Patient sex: F
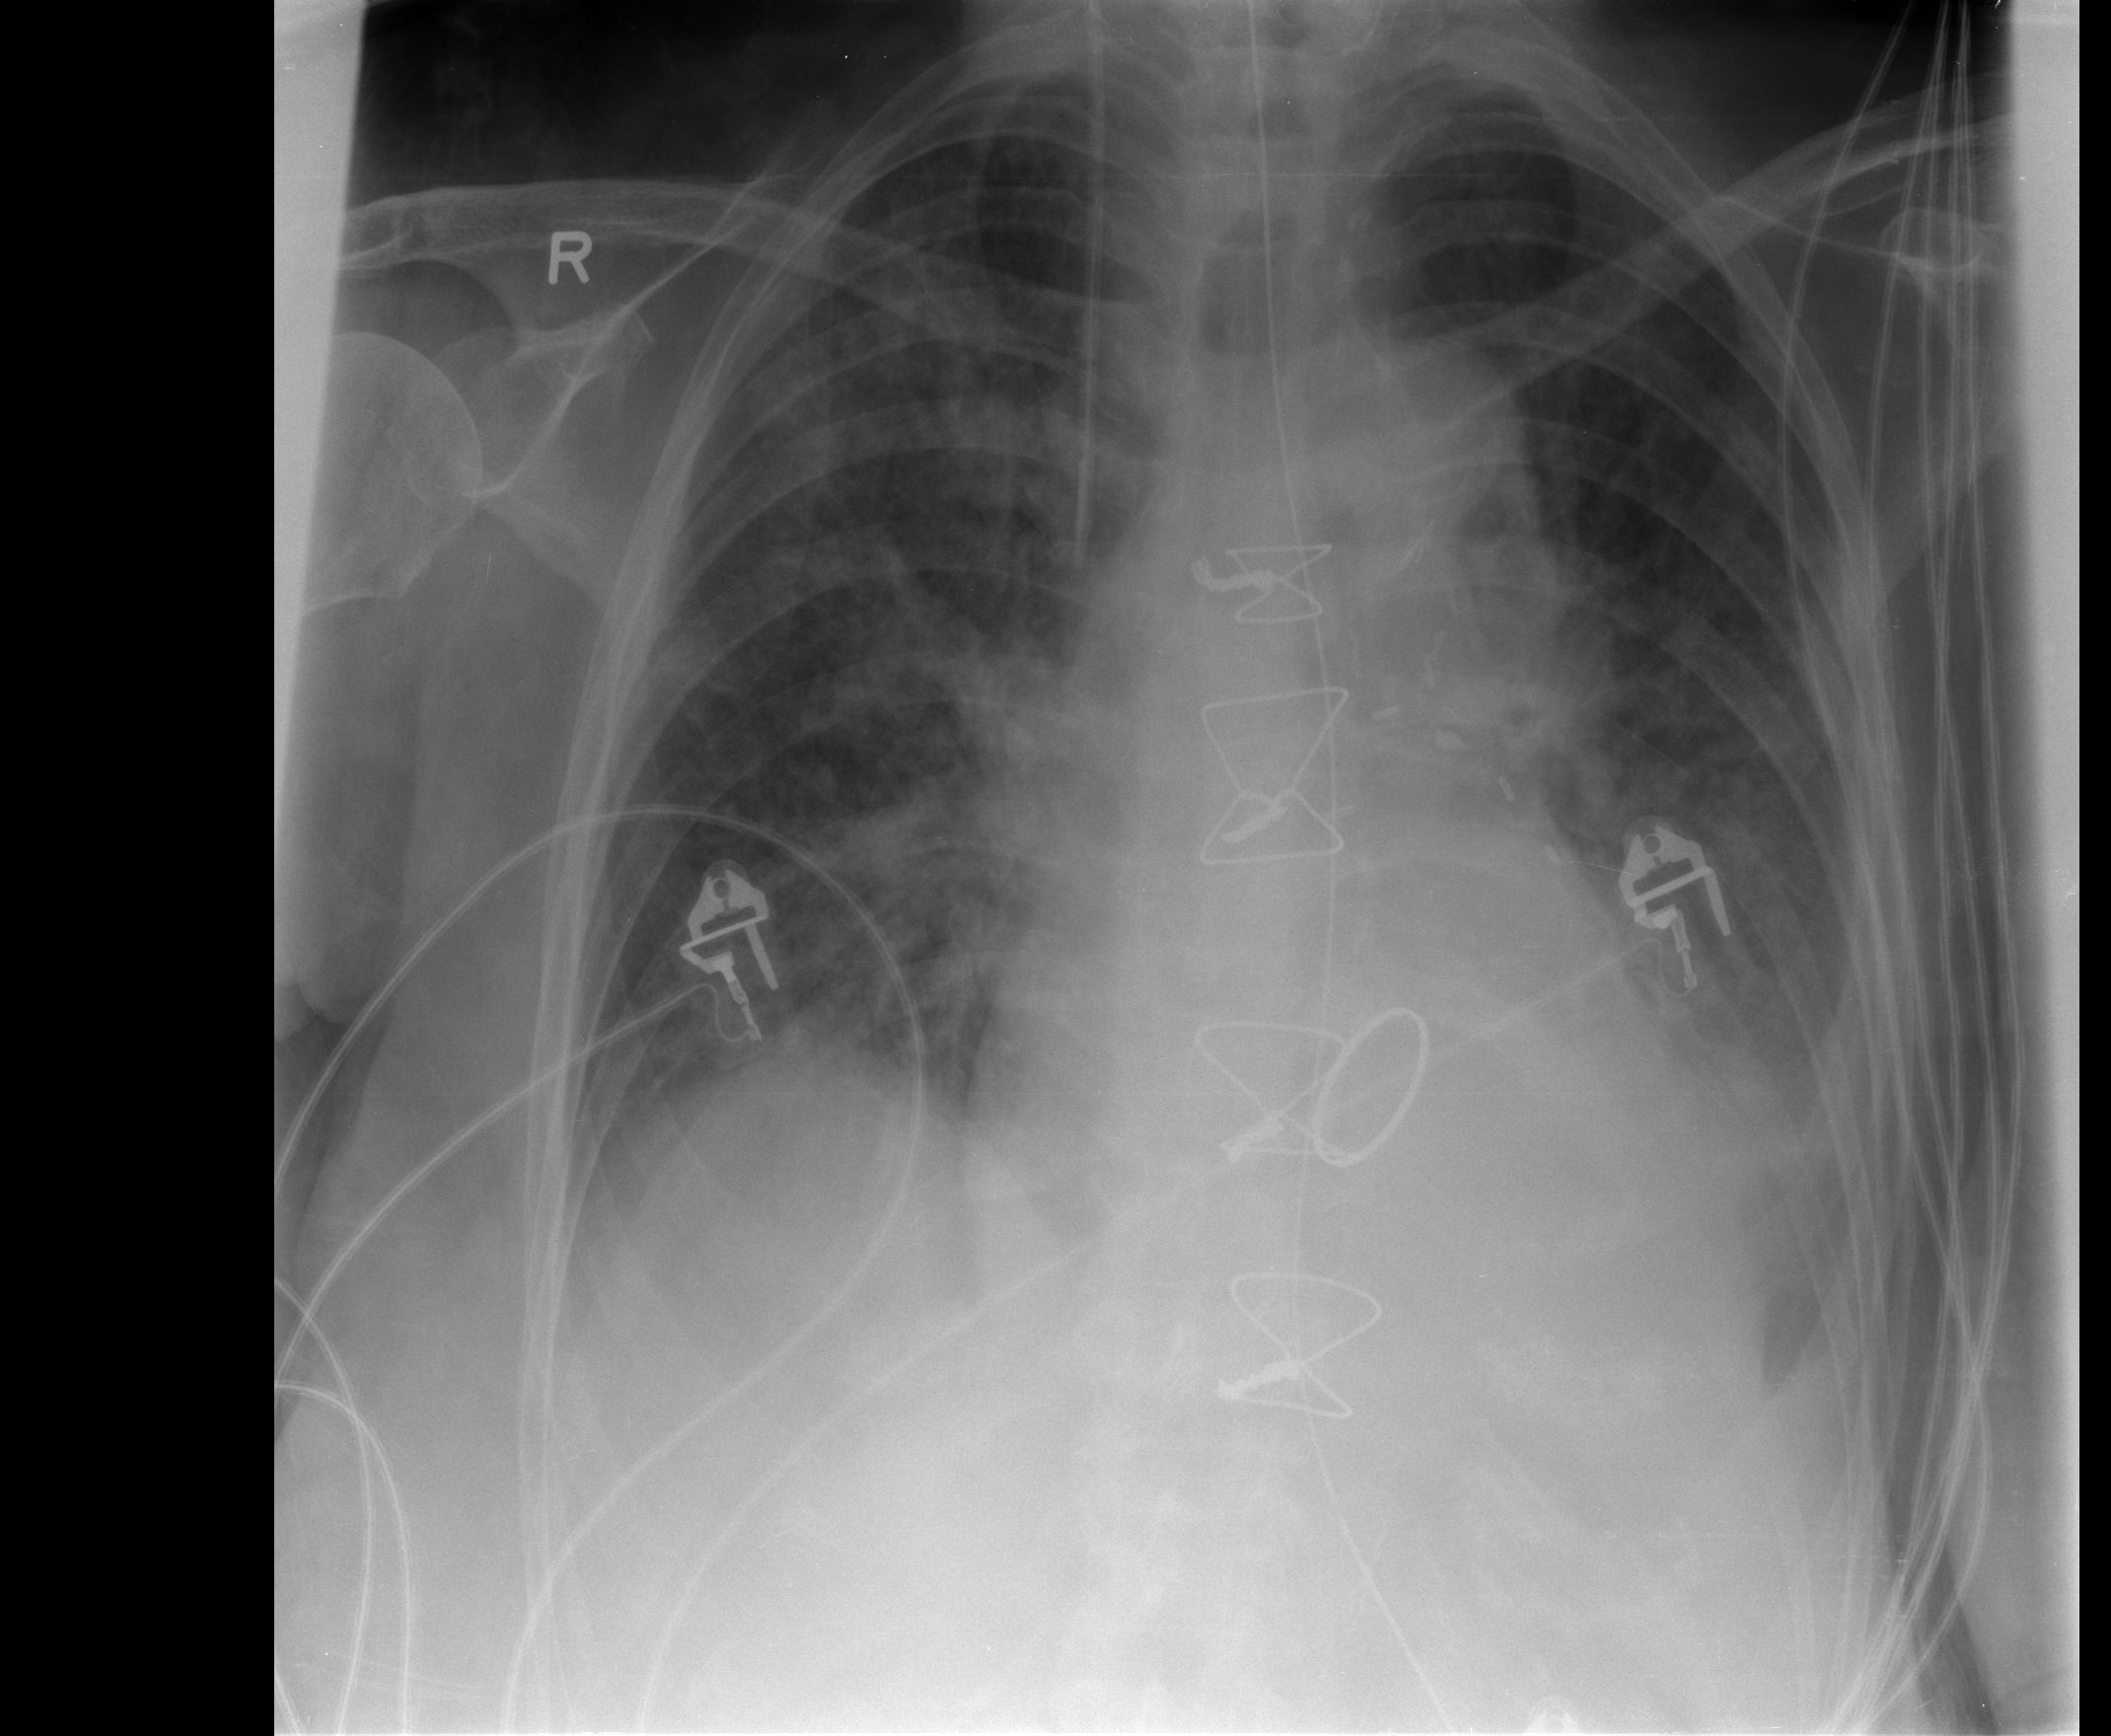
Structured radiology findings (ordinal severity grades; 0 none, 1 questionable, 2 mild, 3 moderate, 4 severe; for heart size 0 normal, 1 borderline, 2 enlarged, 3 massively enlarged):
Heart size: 0
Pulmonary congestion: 2
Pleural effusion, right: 2
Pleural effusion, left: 2
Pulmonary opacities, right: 2
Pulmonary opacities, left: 2
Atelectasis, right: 2
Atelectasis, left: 2